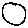
Label: circle